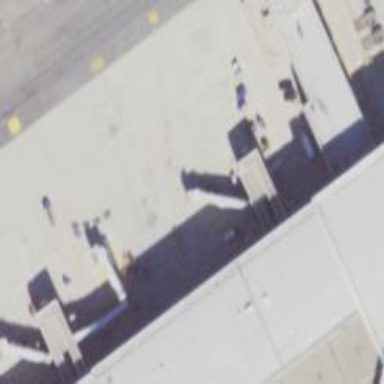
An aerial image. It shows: Airport gate.